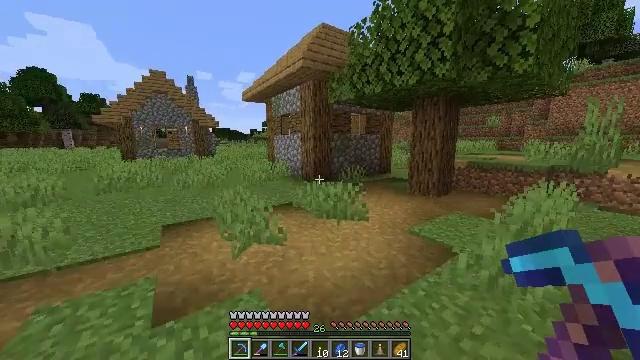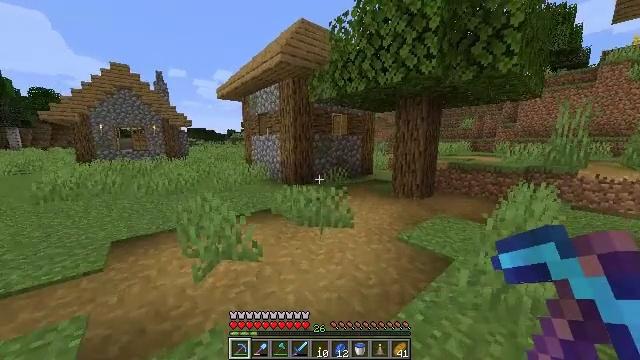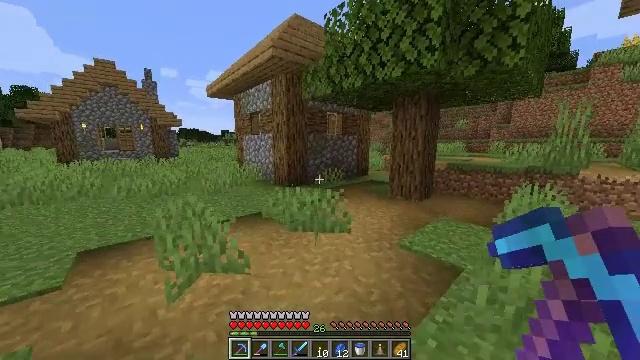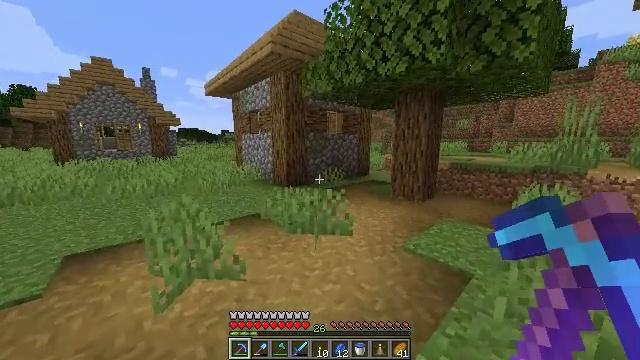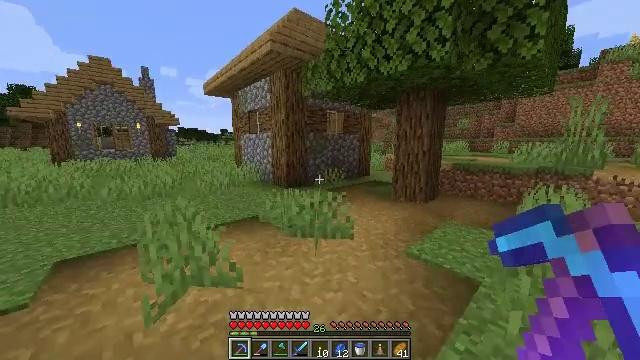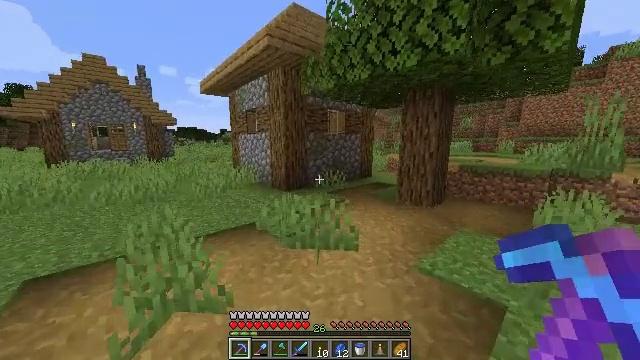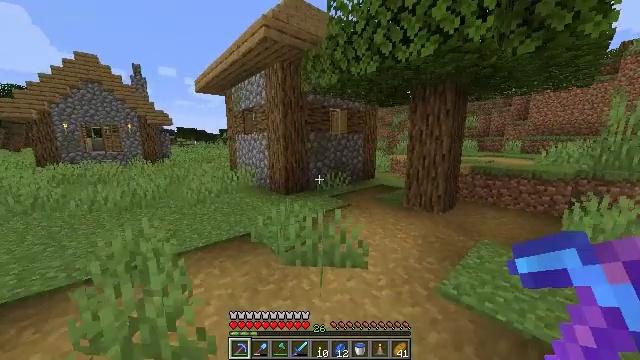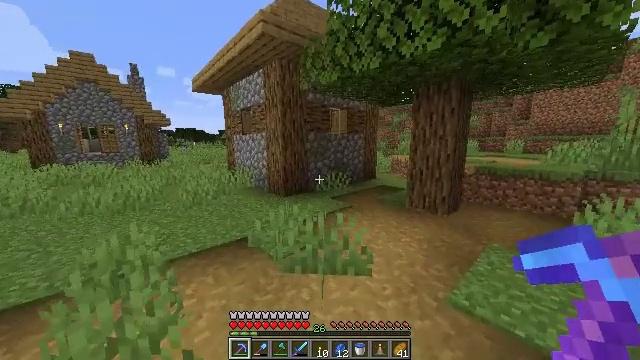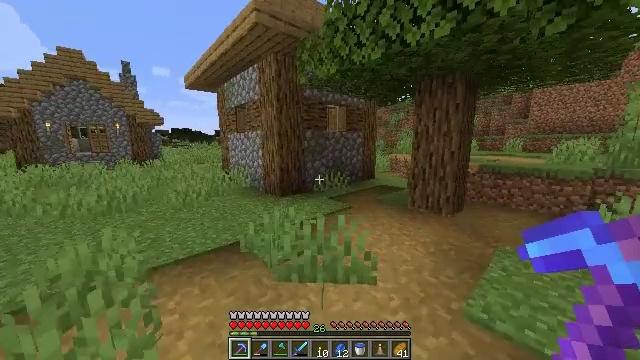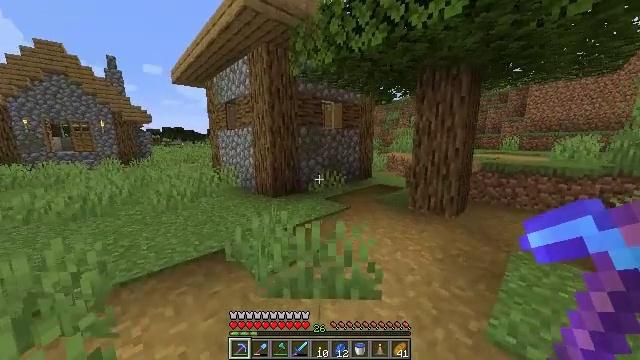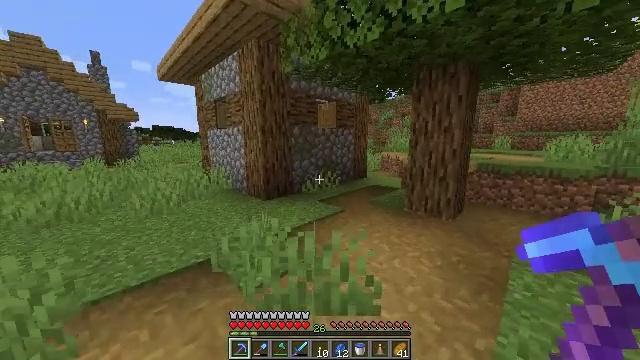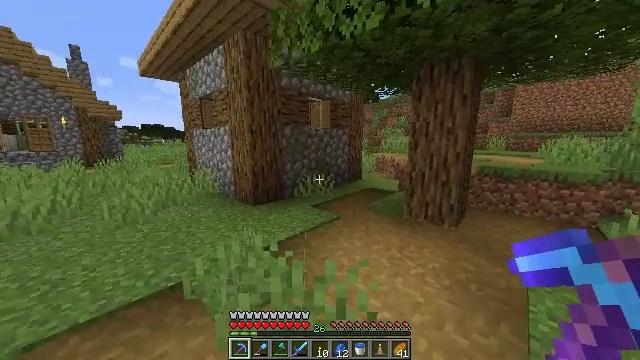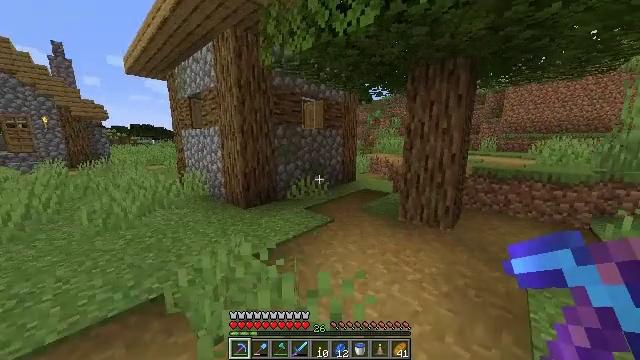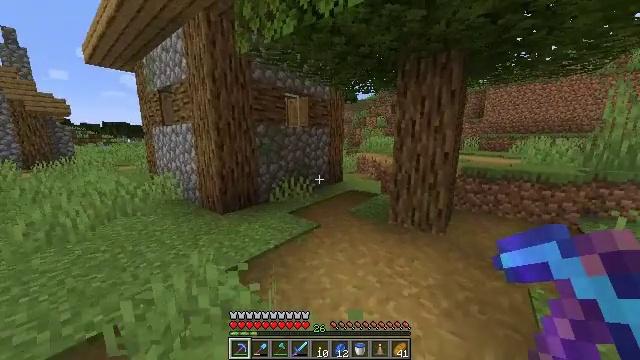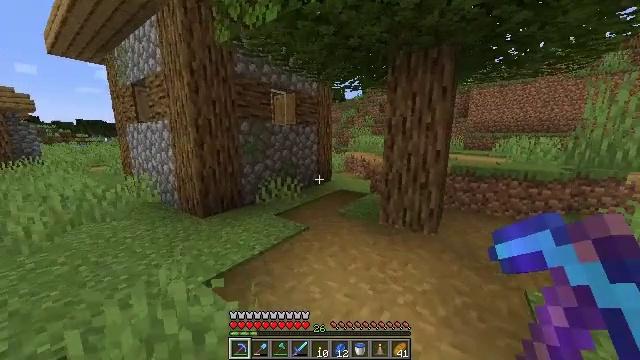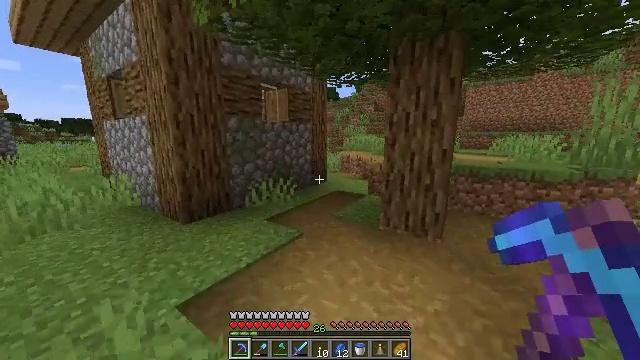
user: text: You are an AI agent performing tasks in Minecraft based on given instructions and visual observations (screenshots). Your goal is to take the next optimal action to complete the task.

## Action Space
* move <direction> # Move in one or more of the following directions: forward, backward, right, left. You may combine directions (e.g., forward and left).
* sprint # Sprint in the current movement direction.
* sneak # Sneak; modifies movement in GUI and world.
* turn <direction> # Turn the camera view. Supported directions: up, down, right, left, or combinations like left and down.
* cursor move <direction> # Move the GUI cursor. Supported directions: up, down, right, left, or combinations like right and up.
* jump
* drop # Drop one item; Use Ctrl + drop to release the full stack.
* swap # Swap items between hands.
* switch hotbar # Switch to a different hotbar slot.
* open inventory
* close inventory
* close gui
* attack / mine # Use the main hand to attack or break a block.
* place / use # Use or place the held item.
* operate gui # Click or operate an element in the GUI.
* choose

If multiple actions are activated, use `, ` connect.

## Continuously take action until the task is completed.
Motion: motion action
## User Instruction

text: Mine the blast furnace.
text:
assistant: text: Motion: move forward, sprint, turn right
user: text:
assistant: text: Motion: move forward, sprint, turn right
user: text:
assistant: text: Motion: move forward, sprint
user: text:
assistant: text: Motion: move forward, sprint
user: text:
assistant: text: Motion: move forward, sprint
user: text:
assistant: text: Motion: move forward, sprint
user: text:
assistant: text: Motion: move forward, sprint
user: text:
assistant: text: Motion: move forward, sprint
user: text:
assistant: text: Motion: move forward, sprint, turn right
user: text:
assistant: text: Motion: move forward, sprint, turn right
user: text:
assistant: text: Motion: move forward, sprint, turn right
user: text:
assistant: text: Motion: move forward, sprint, turn right
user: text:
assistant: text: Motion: move forward, sprint, turn right
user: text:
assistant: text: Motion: move forward, sprint, turn right
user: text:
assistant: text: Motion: move forward, sprint, turn right
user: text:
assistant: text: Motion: move forward, sprint
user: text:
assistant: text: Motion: move forward, sprint
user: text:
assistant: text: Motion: move forward, sprint
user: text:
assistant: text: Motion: move forward, sprint
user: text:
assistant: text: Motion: move forward, sprint
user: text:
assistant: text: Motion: move forward, sprint
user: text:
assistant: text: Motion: move forward, sprint
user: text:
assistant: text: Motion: move forward, sprint
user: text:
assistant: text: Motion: move forward, sprint
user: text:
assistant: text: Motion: move forward, sprint
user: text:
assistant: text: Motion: move forward, sprint
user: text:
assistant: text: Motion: move forward, sprint
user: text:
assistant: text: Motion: move forward, sprint
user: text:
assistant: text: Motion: move forward, sprint
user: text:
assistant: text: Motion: move forward, sprint, turn left and down